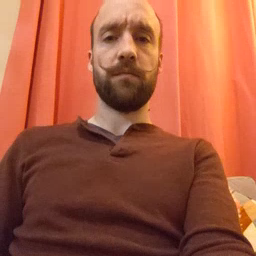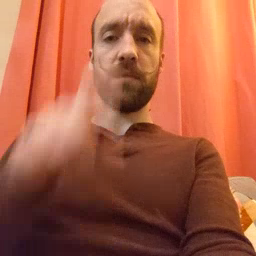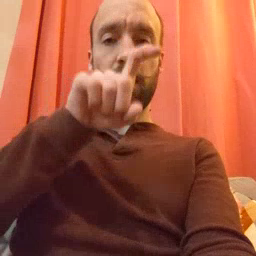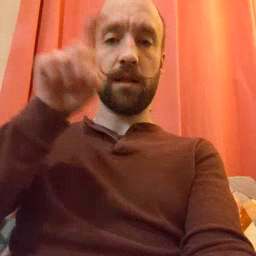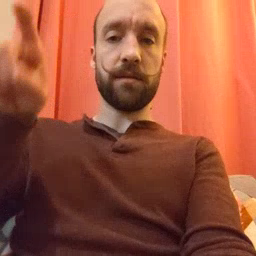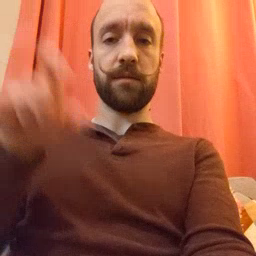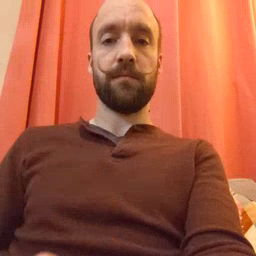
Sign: closet